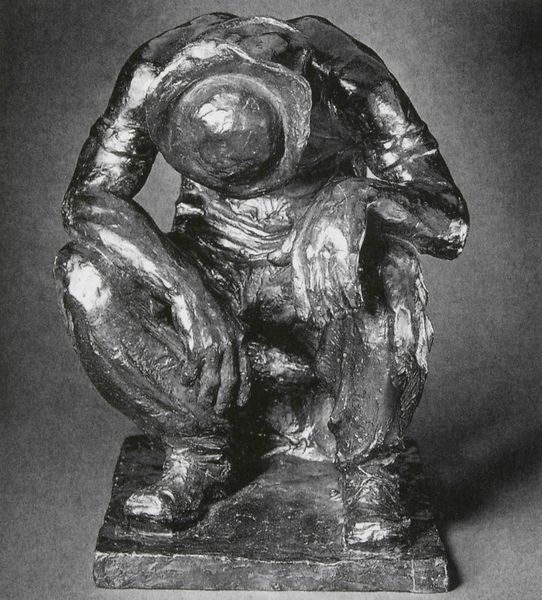
Titel: Tired Out (Fatigue)
Künstler: Mahonri Young
Standort: Los Angeles (CA)
Institution: Los Angeles County Museum of Art
Schlagwörter: hand, kopf, mann, schatten, schlaf, sitzen, finger, grau, hut, licht, weiss, arm, arme, sockel, trauer, herr, hände, portrait, pose, sitzend, gebeugt, schultern, skulptur, beine, ruhe, kauern, haltung, schuhe, moderne, rast, füsse, arbeiter, metall, gesenkt, bronze, plastik, platte, rodin, geneigt, foto, fotografie, eisen, bücken, denken, hocken, soldat, denker, verzweiflung, leid, müde, trinker, erschöpft, sitzender, kranke, guss, gebrochen, erschöpfung, barlach, frust, kniender, geneigter kopf, schwäche, arbeitsschuhe, verinnerlicht, krümmen, mann hut gebeugt